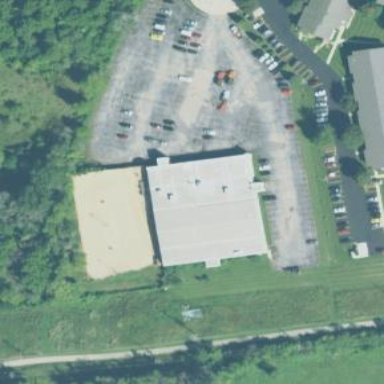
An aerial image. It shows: Building housing bowling alley.